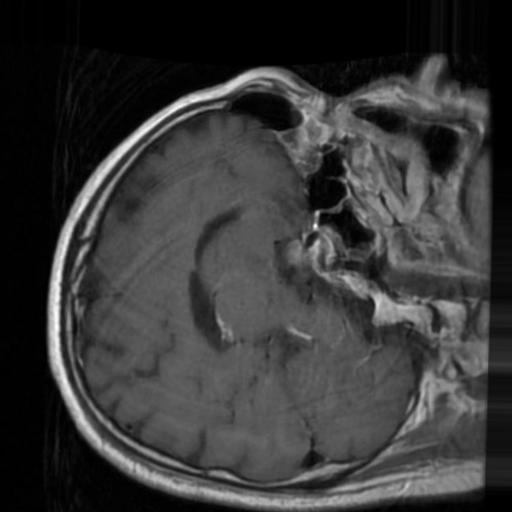
Label: brain_tumor